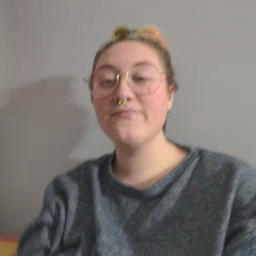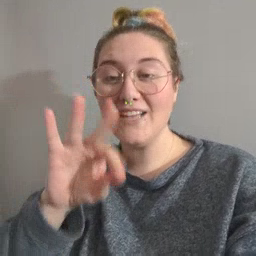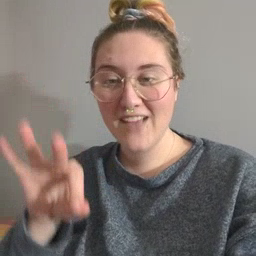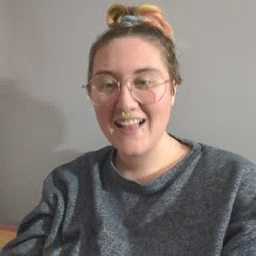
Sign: frenchfries